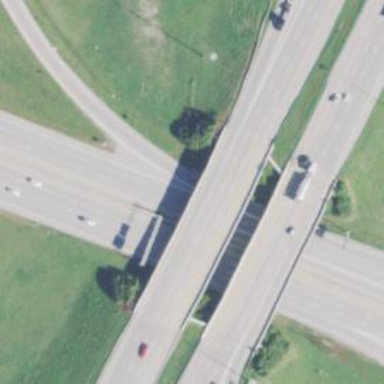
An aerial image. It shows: Bridge over motorway_link.